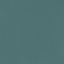
Label: SeaLake